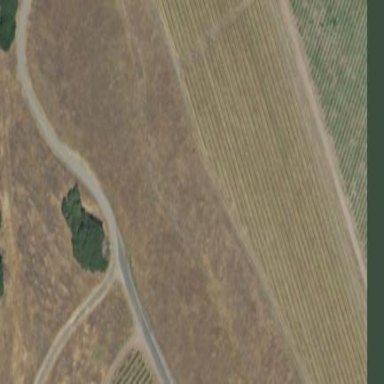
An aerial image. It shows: Vineyard growing wine grapes.